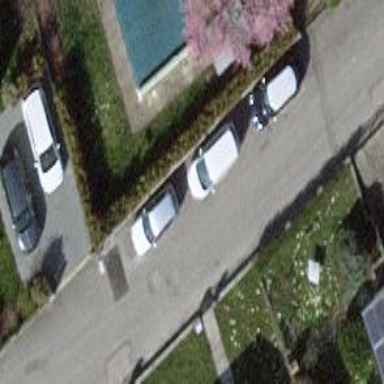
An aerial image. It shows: Parking available on the street side.